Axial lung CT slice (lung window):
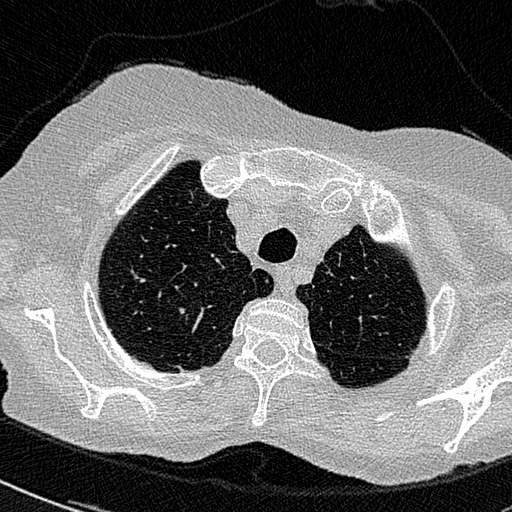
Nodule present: no